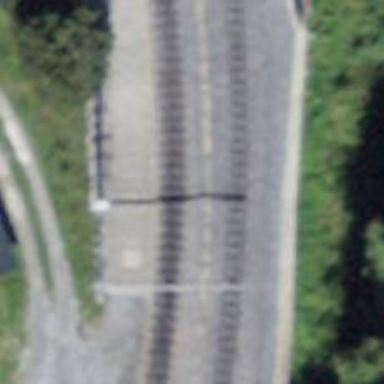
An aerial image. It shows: Narrow-gauge railway track electrified by contact line.